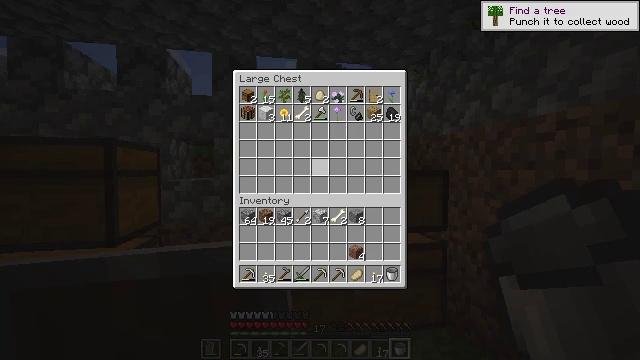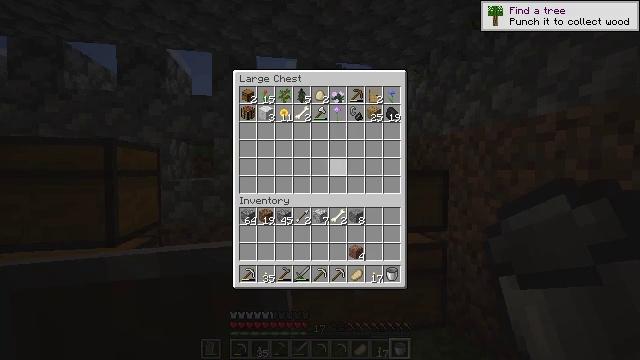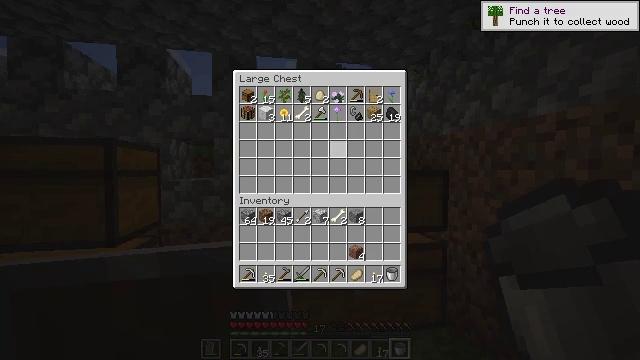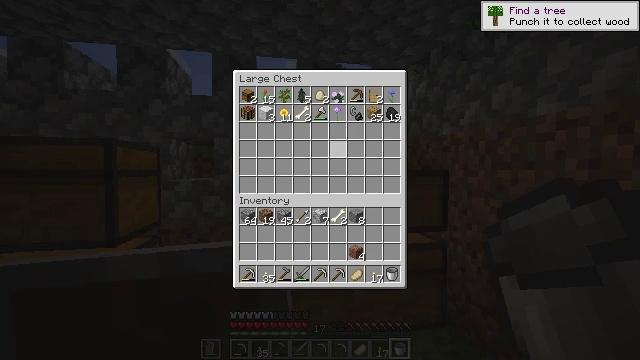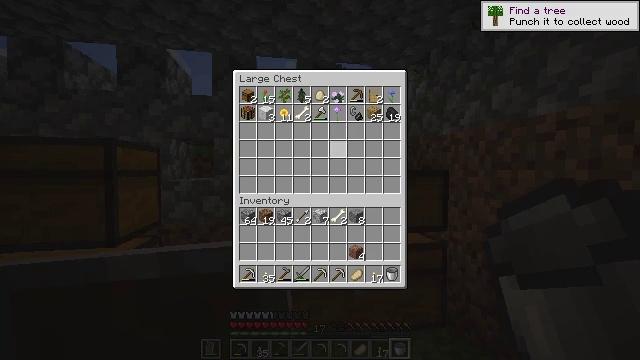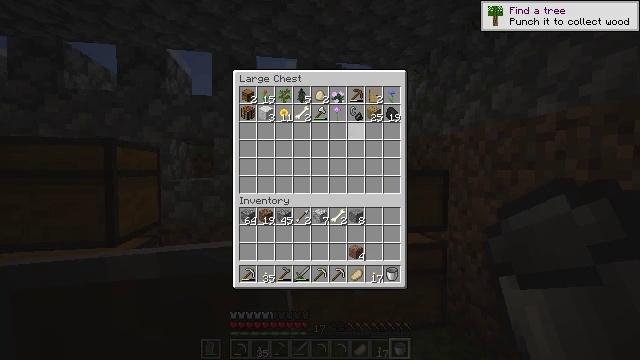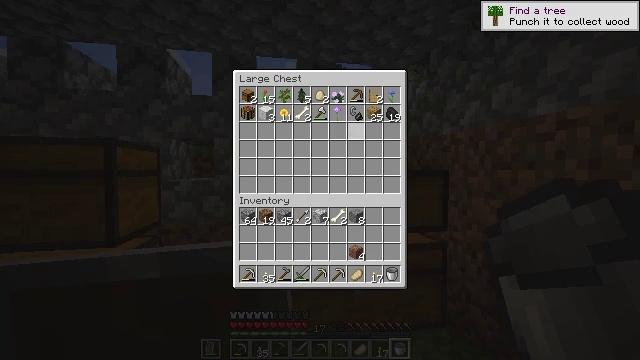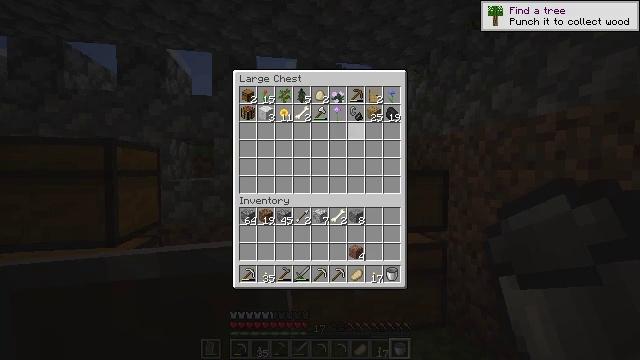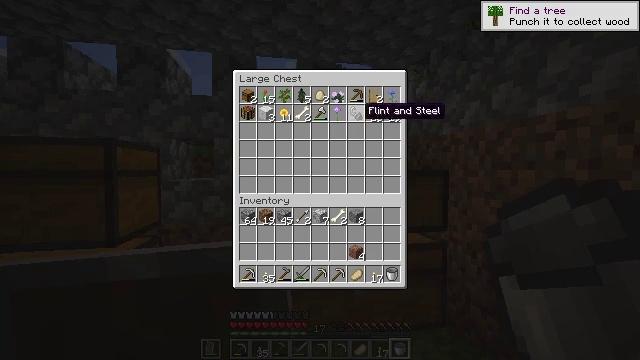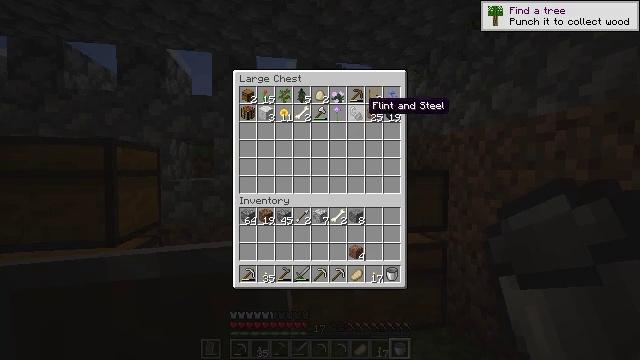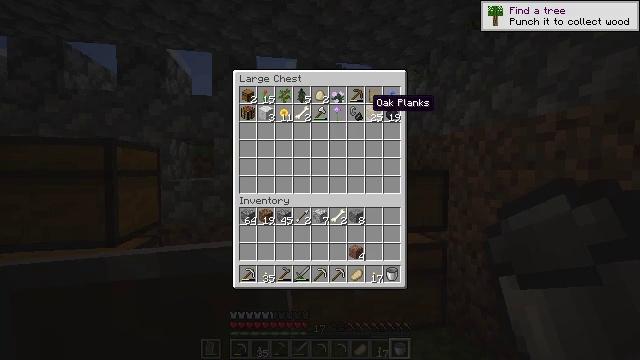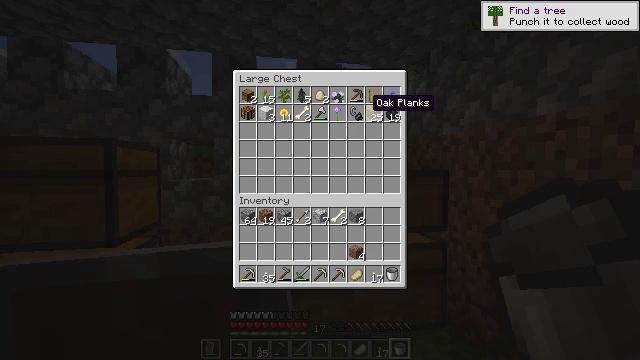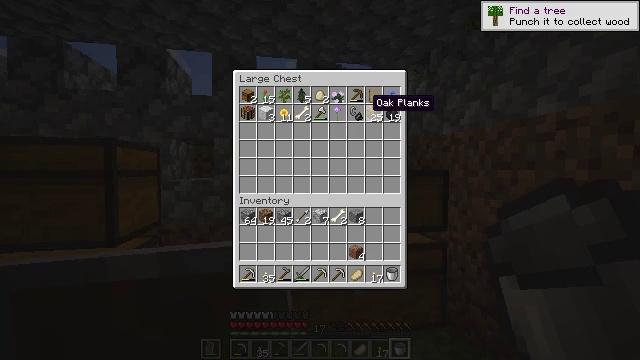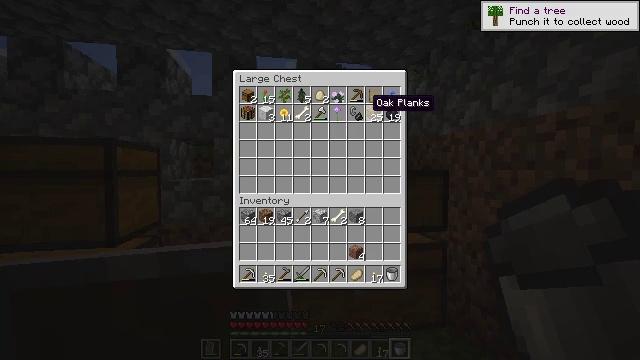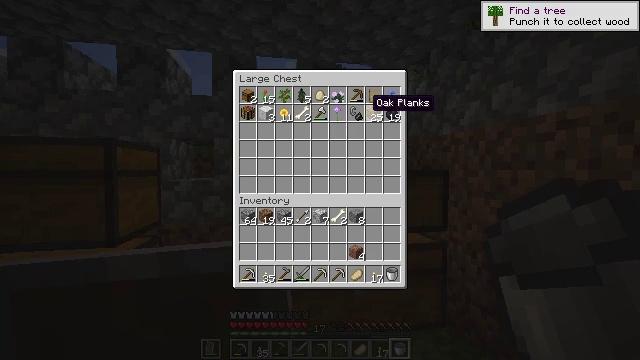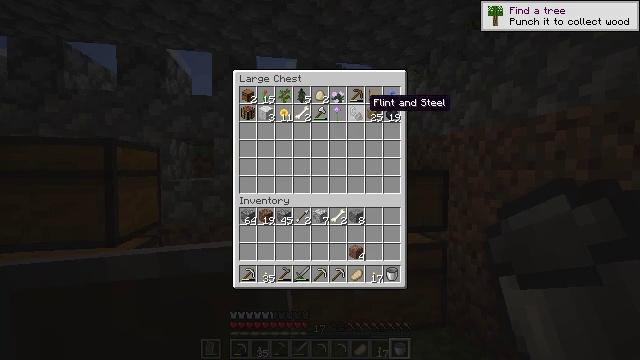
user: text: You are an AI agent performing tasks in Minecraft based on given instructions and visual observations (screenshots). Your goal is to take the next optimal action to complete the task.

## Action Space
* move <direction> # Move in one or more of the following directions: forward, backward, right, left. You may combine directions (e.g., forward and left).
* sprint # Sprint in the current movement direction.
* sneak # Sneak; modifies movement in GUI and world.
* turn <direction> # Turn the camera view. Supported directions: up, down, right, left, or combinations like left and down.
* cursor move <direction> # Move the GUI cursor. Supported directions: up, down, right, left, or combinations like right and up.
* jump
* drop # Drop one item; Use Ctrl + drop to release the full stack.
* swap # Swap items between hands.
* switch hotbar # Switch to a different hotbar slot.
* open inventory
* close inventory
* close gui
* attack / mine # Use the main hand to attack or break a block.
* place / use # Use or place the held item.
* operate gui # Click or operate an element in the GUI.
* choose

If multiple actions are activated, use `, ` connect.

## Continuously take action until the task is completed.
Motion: motion action
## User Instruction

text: Craft a golden helmet.
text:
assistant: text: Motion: cursor move right
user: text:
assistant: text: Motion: no_op
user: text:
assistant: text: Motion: cursor move up
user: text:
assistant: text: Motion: no_op
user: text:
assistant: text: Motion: no_op
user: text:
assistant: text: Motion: no_op
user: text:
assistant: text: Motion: cursor move up
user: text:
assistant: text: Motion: sneak
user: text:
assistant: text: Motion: sneak
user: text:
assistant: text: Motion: sneak
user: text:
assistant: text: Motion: sneak
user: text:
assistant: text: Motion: sneak
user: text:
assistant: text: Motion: sneak
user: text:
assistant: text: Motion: sneak
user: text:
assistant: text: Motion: sneak
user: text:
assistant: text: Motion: sneak
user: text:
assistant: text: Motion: sneak
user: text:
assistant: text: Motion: sneak
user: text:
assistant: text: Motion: sneak, choose
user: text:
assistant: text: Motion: sneak, choose
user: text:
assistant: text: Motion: sneak, choose
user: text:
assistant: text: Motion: sneak
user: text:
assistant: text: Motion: sneak
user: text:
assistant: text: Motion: sneak, cursor move down
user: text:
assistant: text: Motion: sneak, cursor move down
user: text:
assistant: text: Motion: cursor move right and down
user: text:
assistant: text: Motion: cursor move right and down
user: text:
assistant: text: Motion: cursor move down
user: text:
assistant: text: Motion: no_op
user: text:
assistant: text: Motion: no_op